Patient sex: F
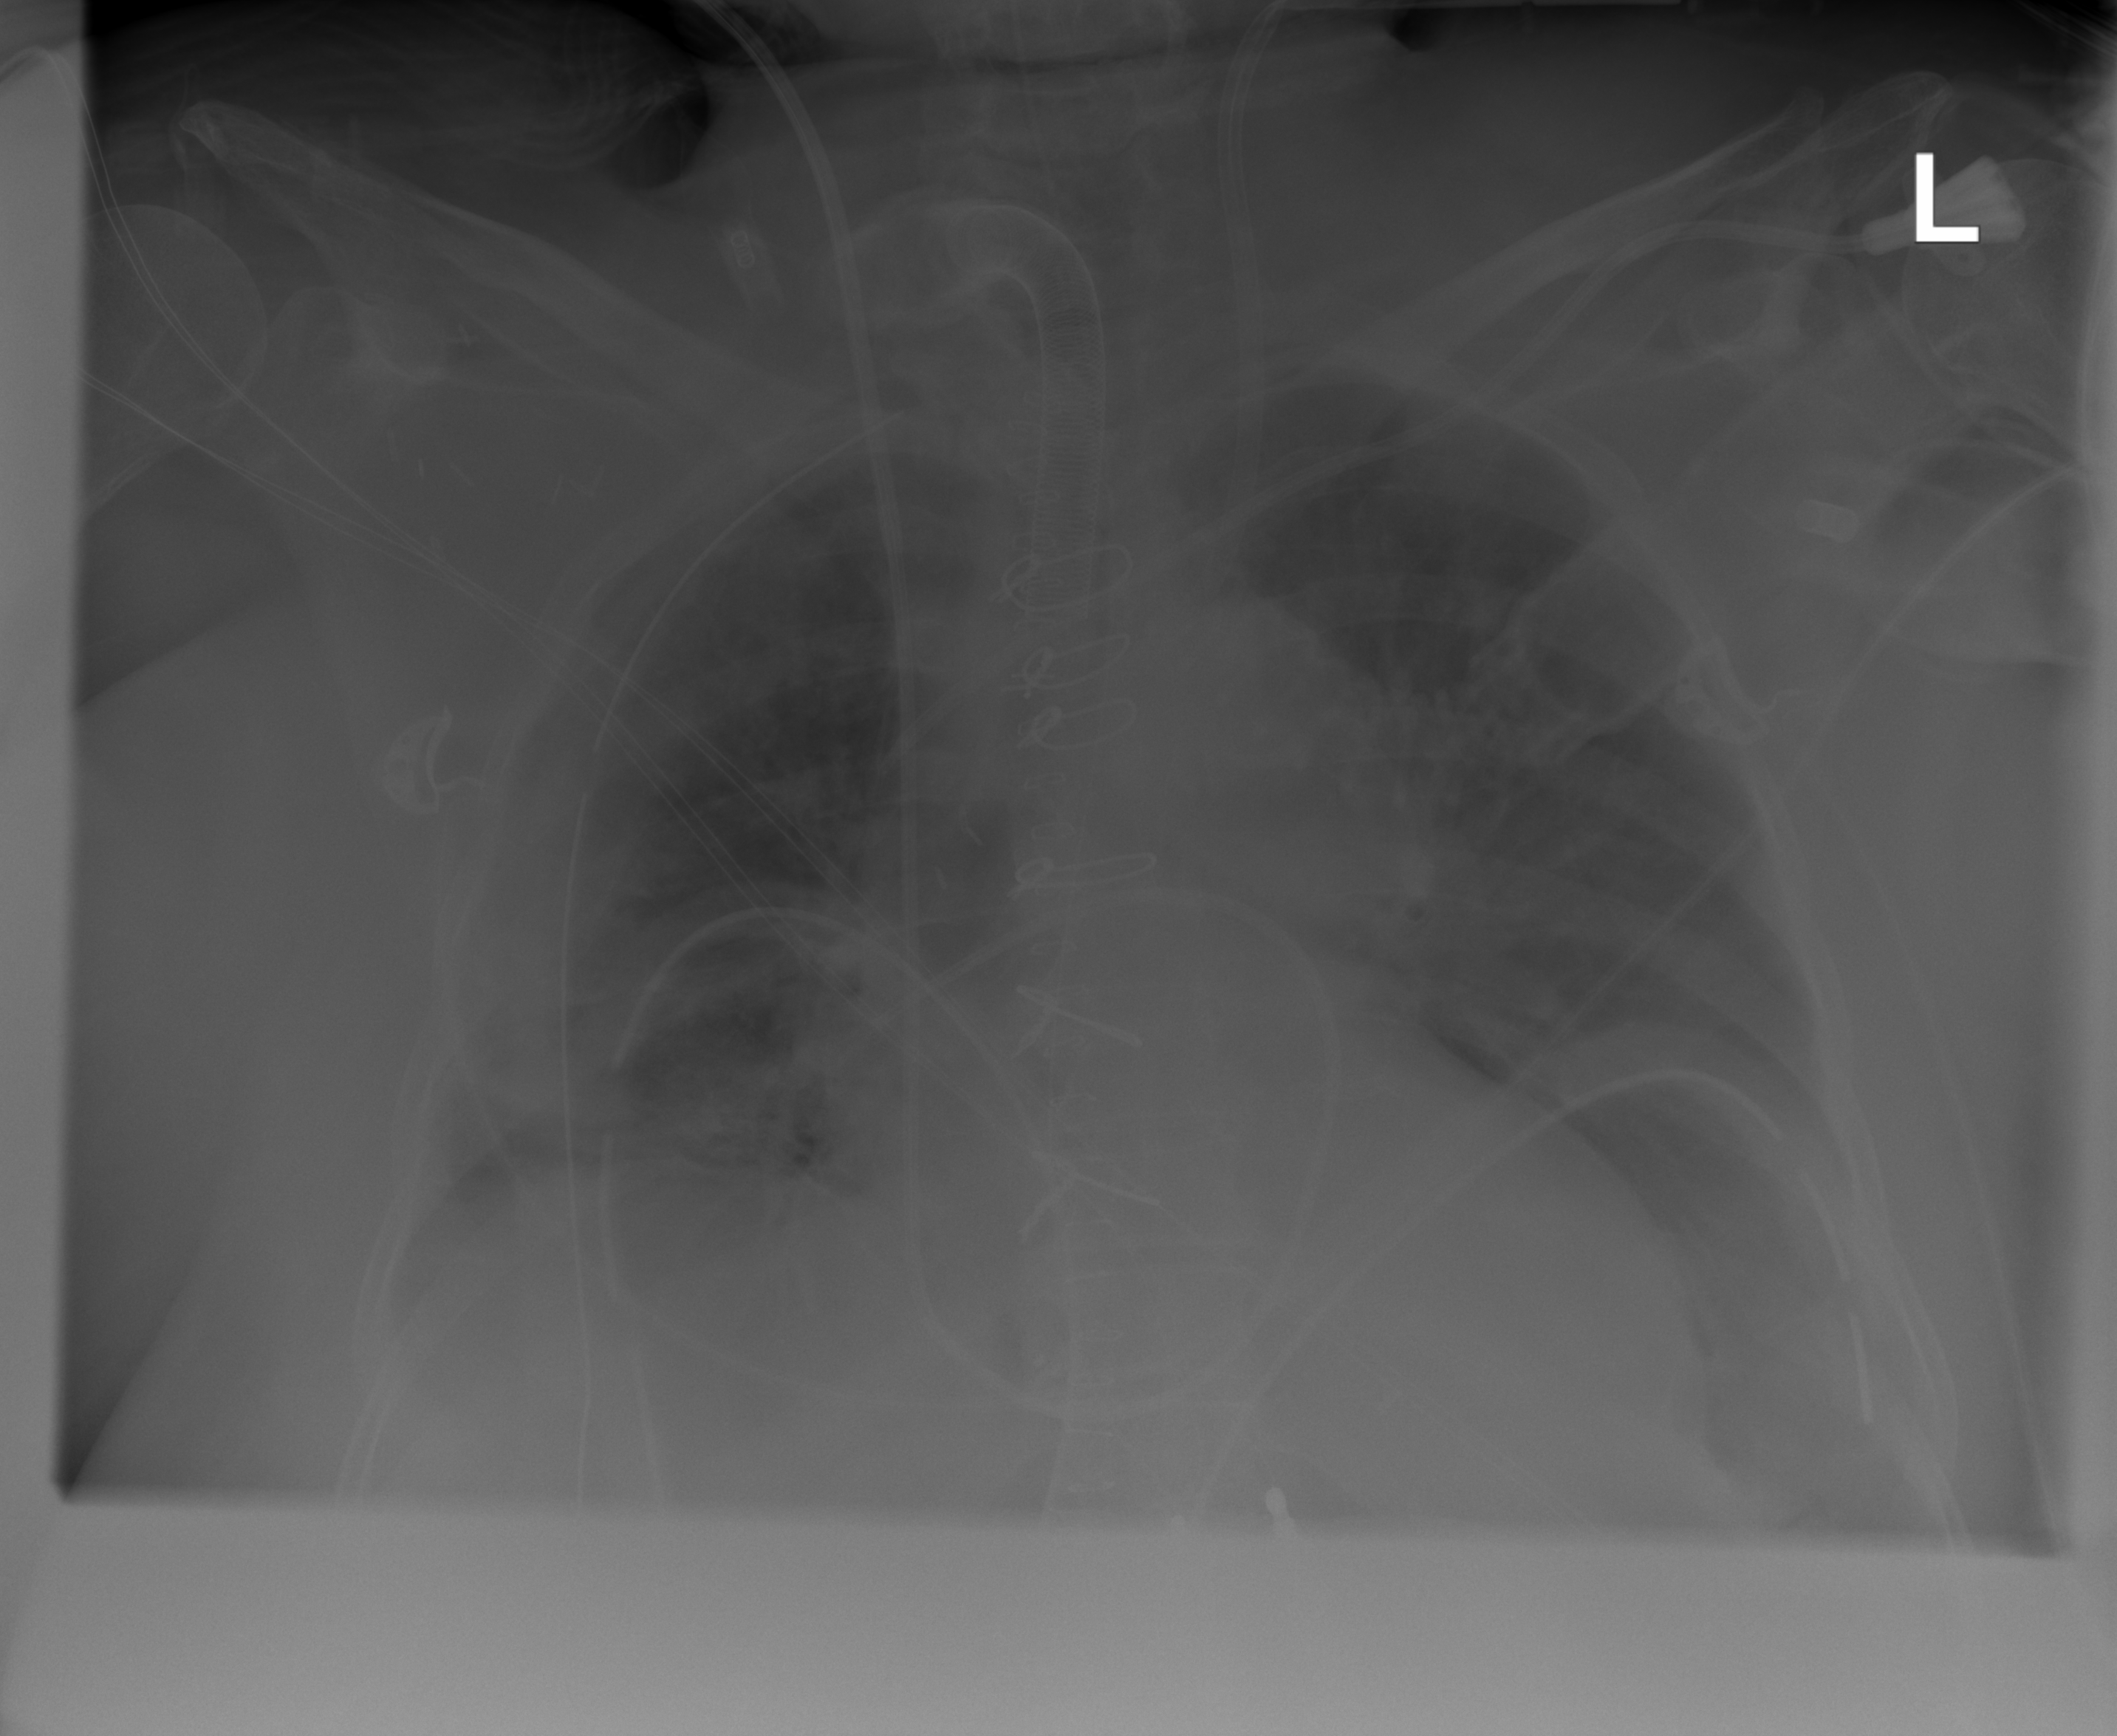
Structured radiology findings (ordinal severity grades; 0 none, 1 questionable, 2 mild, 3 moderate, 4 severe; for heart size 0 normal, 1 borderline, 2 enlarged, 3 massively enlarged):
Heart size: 2
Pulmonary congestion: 0
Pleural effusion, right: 2
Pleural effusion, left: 2
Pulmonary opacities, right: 2
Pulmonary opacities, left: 0
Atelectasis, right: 2
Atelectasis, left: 2